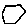
Label: hexagon